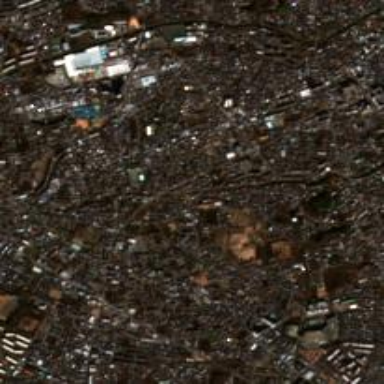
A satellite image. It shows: Cityscape view.